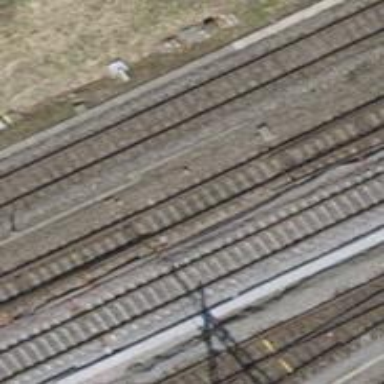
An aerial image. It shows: Railway switch.